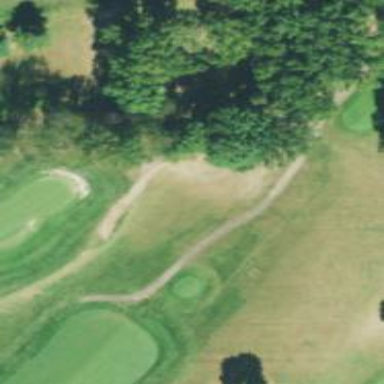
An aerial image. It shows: Footway that serves as golf path.